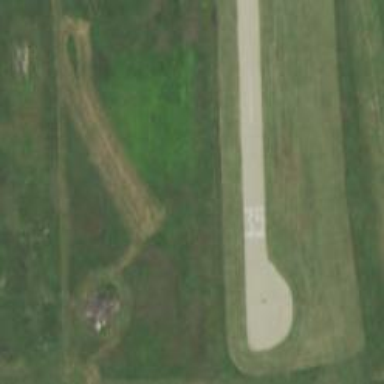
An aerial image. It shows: Displaced threshold runway at the airport.